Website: ulta-beauty
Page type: billing-address
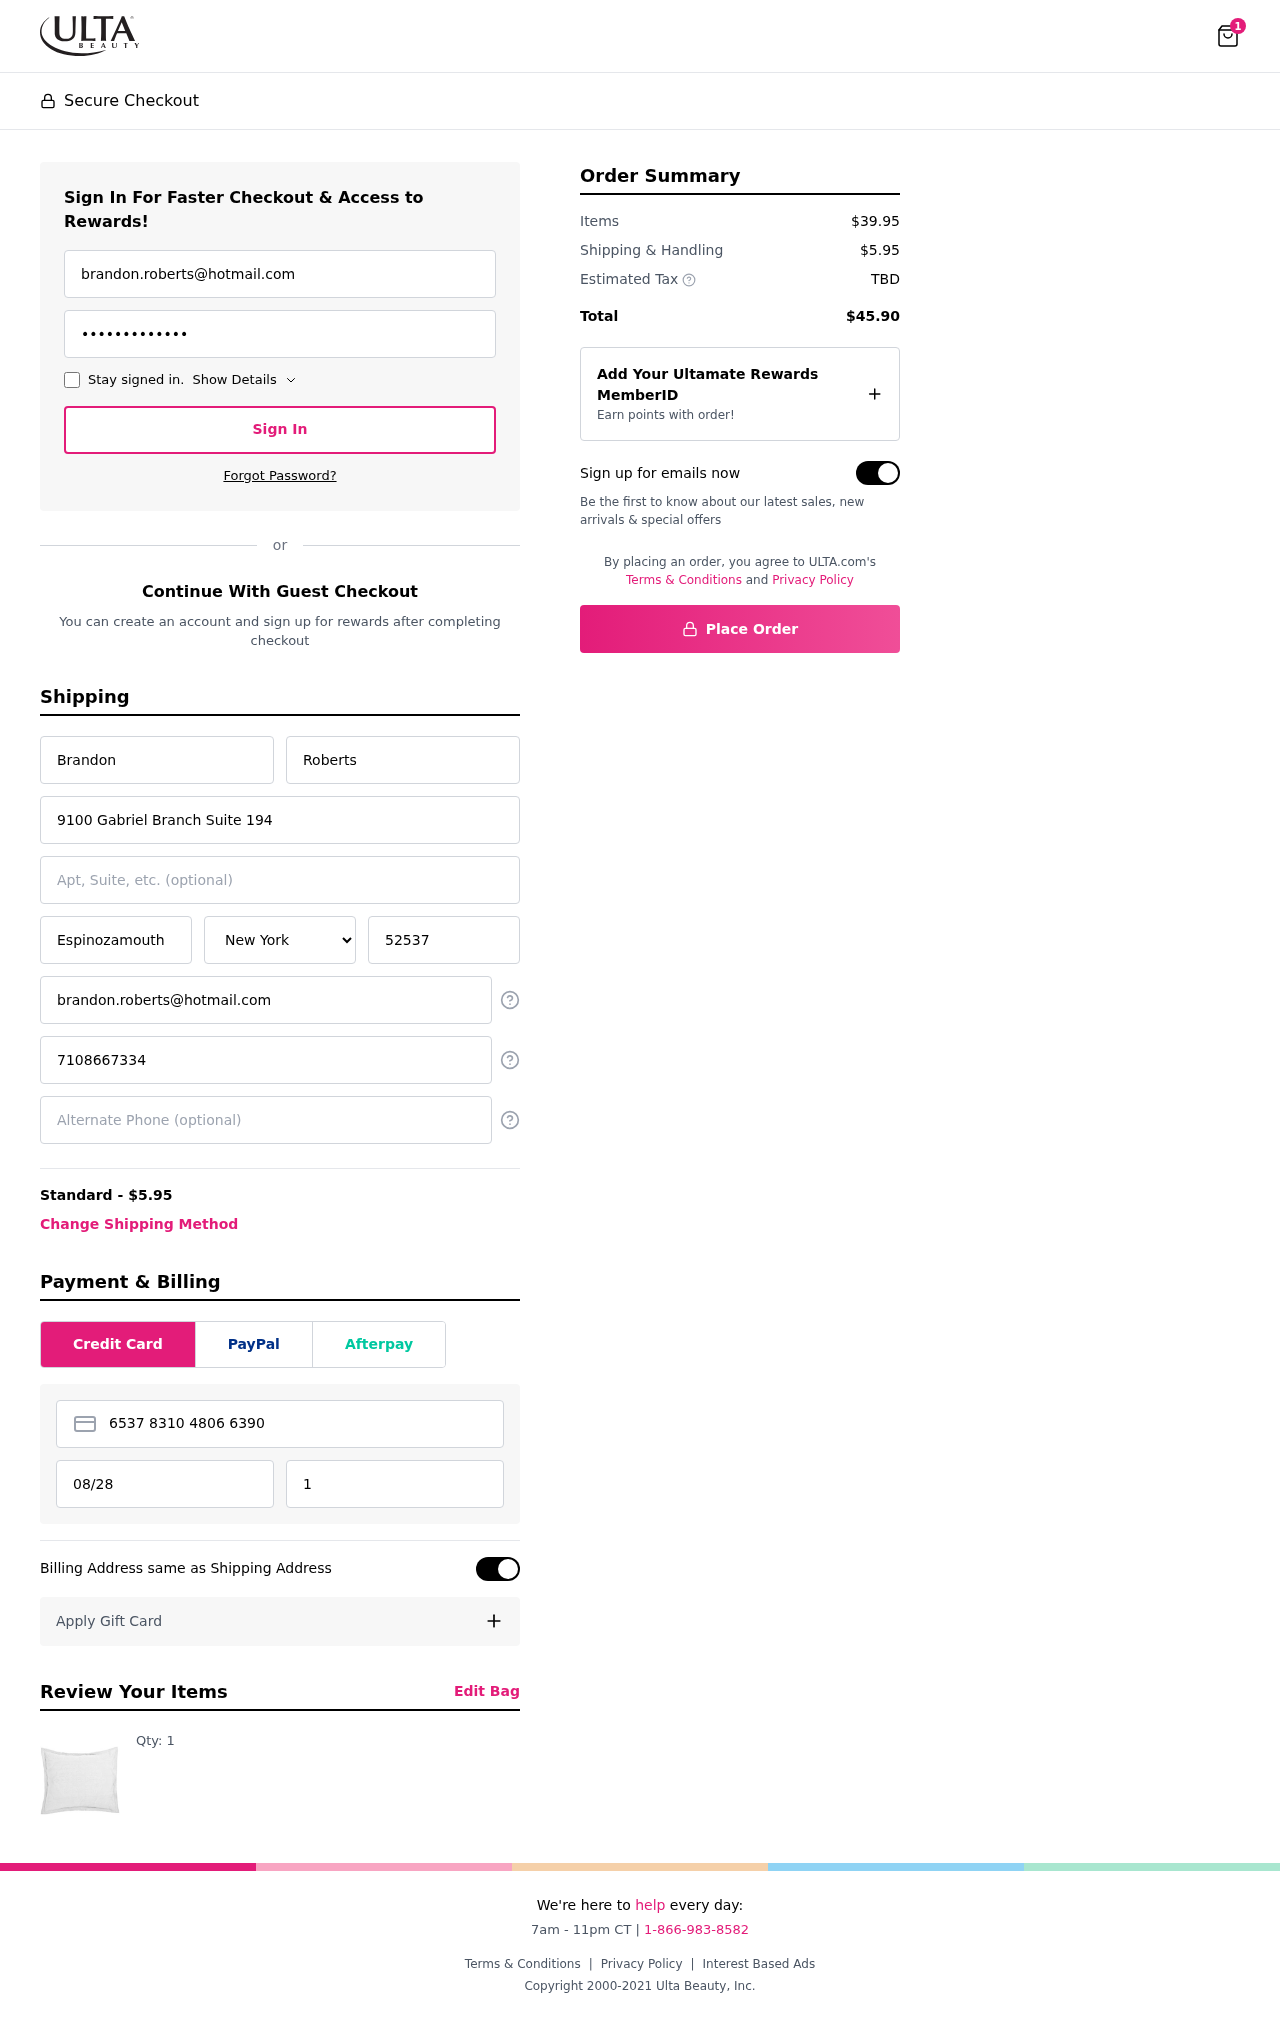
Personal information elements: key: PII_STATE
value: New York
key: PII_EMAIL
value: brandon.roberts@hotmail.com
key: PII_FIRSTNAME
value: Brandon
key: PII_LASTNAME
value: Roberts
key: PII_STREET
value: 9100 Gabriel Branch Suite 194
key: PII_CITY
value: Espinozamouth
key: PII_POSTCODE
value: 52537
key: PII_PHONE
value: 7108667334
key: PII_CARD_NUMBER
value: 6537 8310 4806 6390
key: PII_CARD_EXPIRY
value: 08/28
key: PII_CARD_CVV
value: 119
Product elements: key: PRODUCT1_QUANTITY
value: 1
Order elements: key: ORDER_NUM_ITEMS
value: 1
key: ORDER_SHIPPING_COST
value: $5.95
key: ORDER_SUBTOTAL
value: $39.95
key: ORDER_TOTAL
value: $45.90